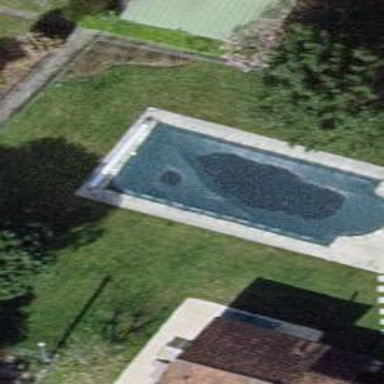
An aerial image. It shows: Outdoor swimming pool in leisure land.